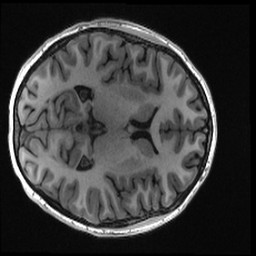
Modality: T1w
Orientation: axial
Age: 23
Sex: female